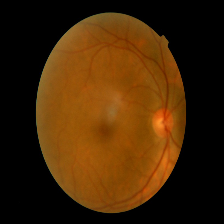
Diabetic retinopathy grade: Mild